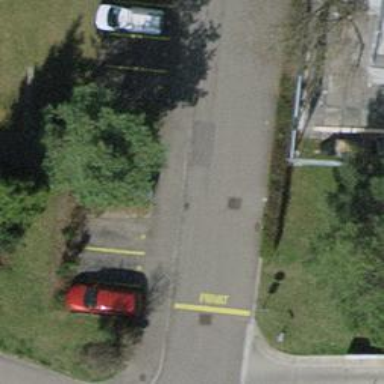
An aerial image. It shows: Footway made of paving stones.